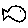
Label: fish